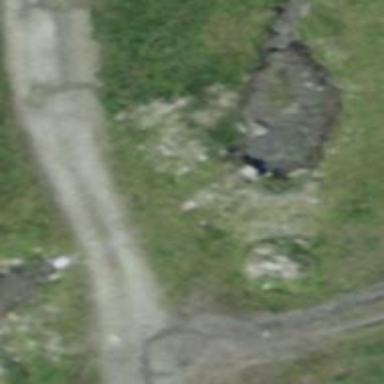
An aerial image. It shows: Culvert tunnel.